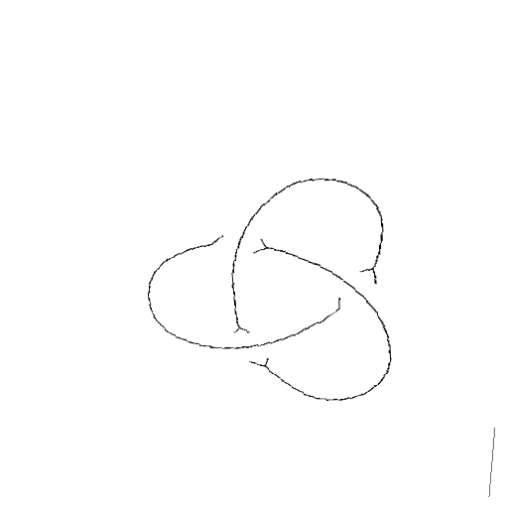
Crossing number: 3